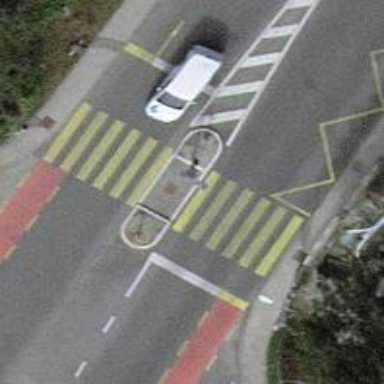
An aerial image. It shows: Road crossing with traffic signals and island.